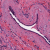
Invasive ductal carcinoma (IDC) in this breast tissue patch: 0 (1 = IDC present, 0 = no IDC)